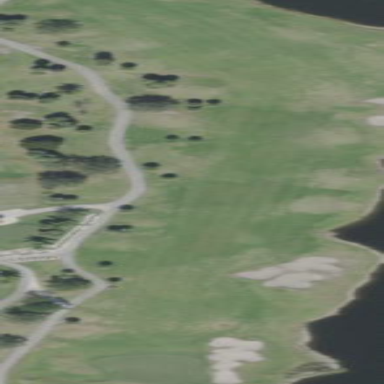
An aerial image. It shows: Grassy area designated as golf fairway.